Question: I'm getting some really weird issues with the Django admin application. I'm running everything on the 'manage.py runserver' development server, so I can't imagine what the issue would be, but I'm seeing something like this:

Obviously, this isn't ideal, so I'd like to return it to actually looking good. I'm using the 'staticfiles' app, which I think might be a part of the problem, but I don't know for sure. What am I doing wrong here?
The admin site seems to link to the following CSS sheets, which aren't being found:
'''
<link rel="stylesheet" type="text/css" href="/media/css/base.css" />
<link rel="stylesheet" type="text/css" href="/media/css/dashboard.css" />
'''
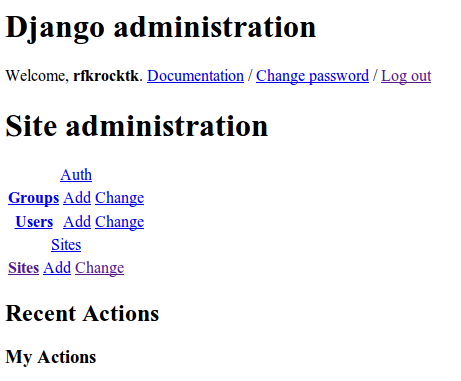
Answer: I'm assuming you mean you're using the staticfiles contrib package in Django 1.3. If that's correct, you only need:
'''
ADMIN_MEDIA_PREFIX = STATIC_URL+'admin/'
'''